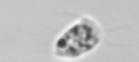
Label: Amoeba